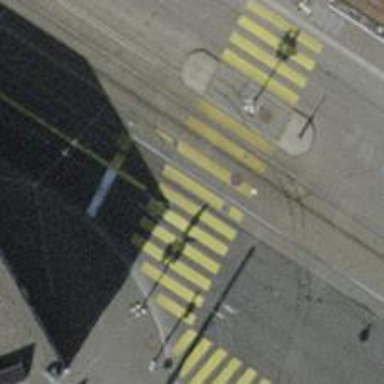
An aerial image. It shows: Tram crossing on the railway.